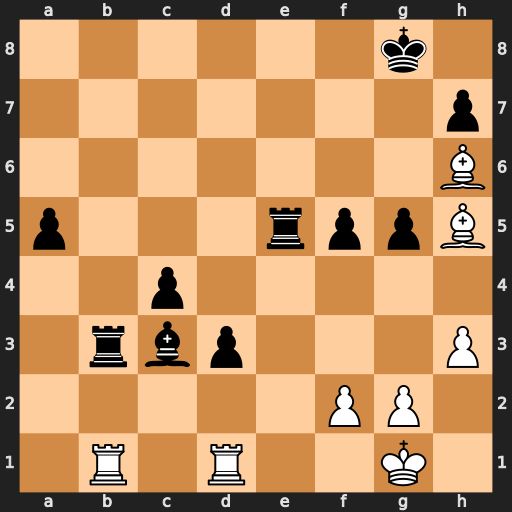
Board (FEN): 6k1/7p/7B/p3rppB/2p5/1rbp3P/5PP1/1R1R2K1
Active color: w
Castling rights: -
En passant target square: -
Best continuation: Rxb3 cxb3 Rxd3